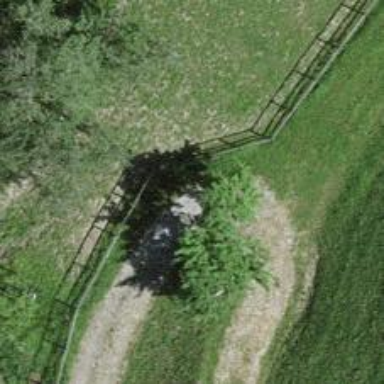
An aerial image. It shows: Single tag "natural: tree."